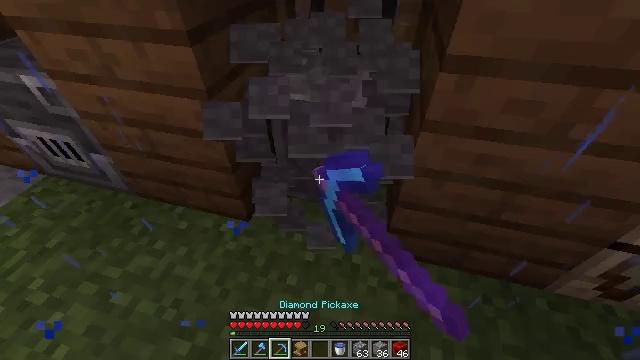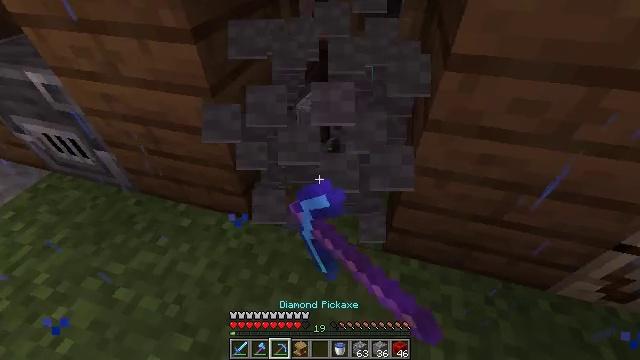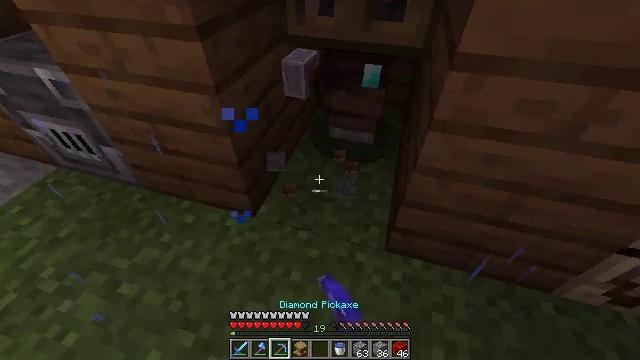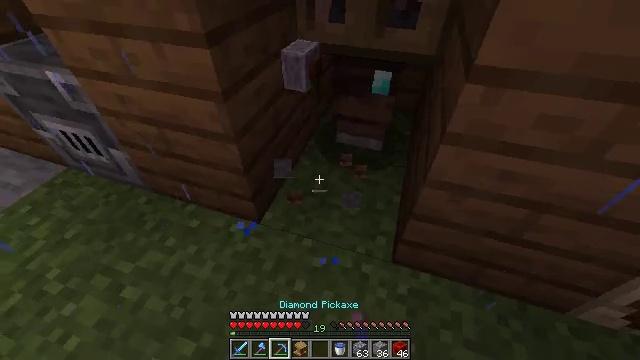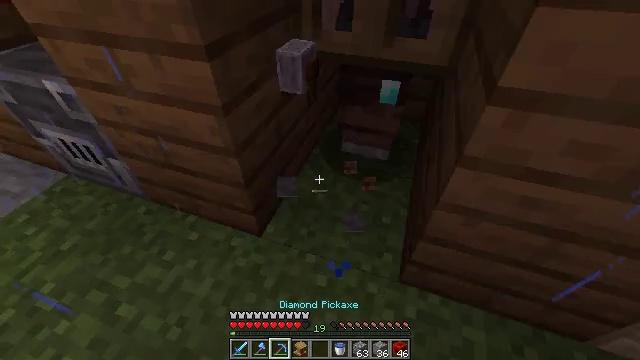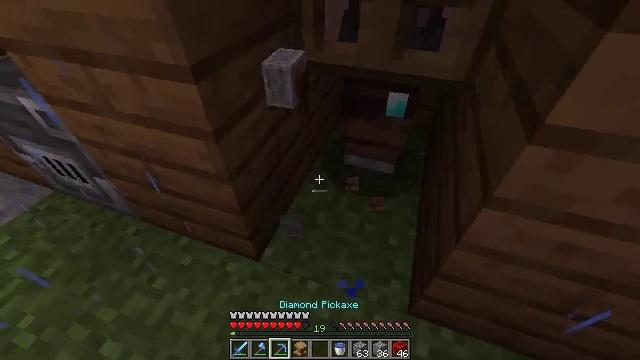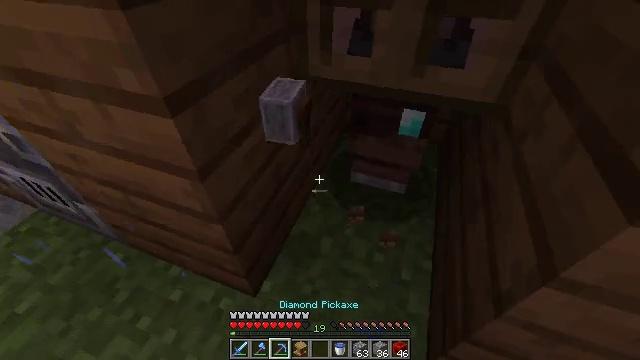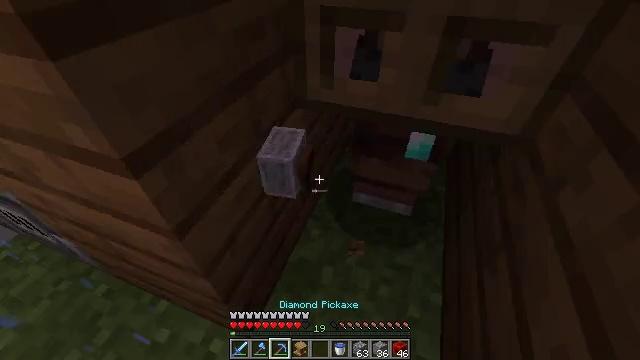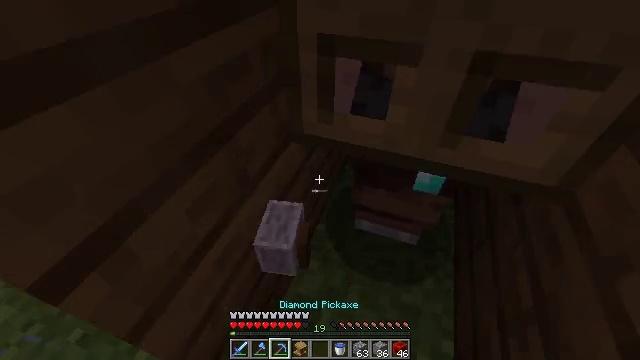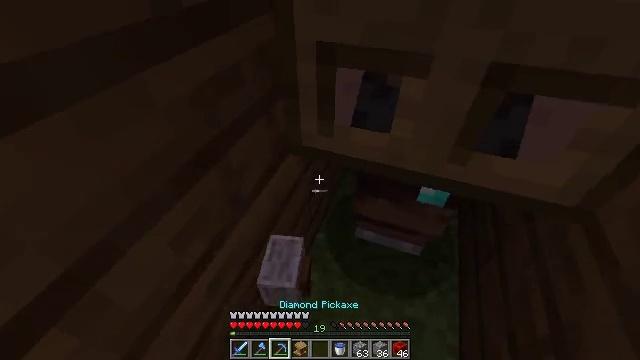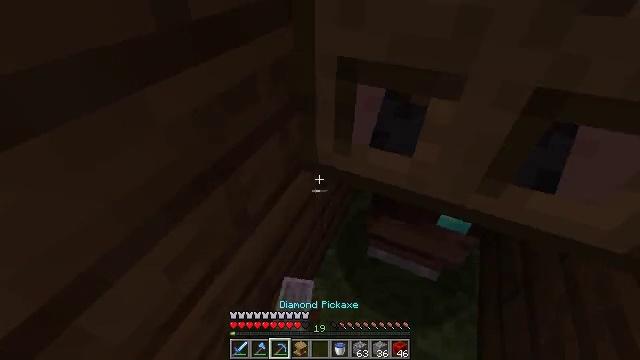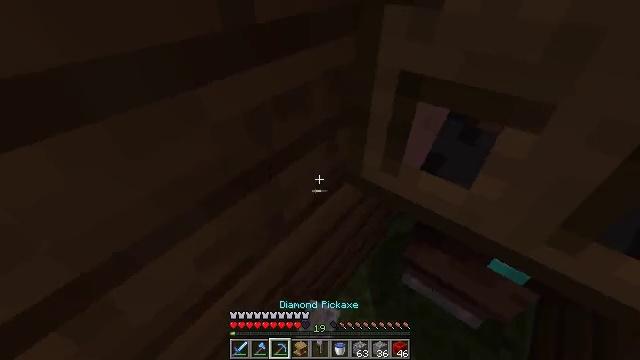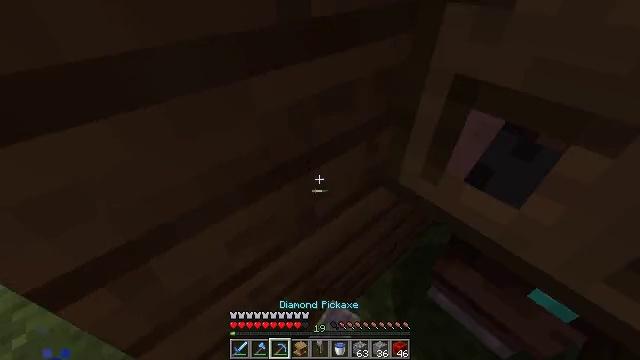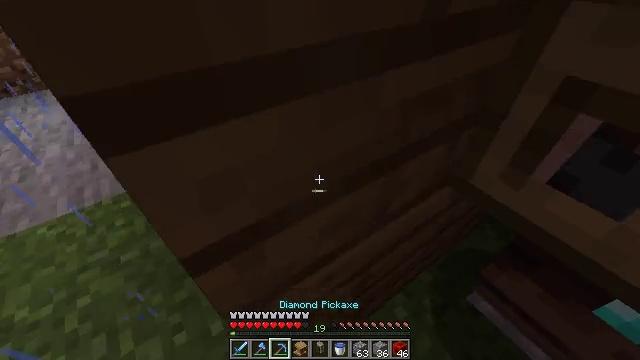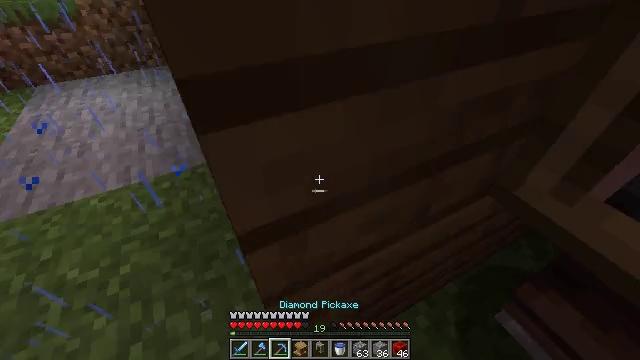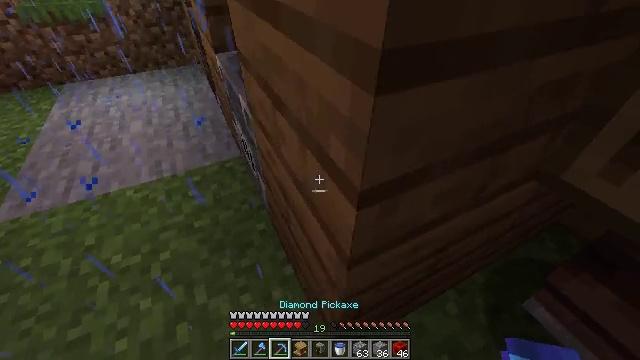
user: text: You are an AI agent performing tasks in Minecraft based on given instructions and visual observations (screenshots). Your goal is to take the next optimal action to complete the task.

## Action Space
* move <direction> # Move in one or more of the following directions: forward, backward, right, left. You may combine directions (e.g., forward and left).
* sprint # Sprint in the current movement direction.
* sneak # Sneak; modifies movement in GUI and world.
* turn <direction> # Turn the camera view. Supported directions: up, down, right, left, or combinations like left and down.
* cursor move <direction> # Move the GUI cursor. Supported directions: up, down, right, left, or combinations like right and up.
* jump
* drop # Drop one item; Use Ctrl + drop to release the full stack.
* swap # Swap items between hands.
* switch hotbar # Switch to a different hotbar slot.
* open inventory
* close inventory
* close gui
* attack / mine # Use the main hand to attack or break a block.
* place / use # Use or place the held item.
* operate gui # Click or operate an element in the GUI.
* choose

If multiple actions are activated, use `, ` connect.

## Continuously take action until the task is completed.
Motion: motion action
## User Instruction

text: Collect the blast furnace by mining it.
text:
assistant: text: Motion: attack / mine
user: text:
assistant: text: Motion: turn left, attack / mine
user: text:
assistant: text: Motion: move forward, turn left
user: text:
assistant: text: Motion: move forward, turn left
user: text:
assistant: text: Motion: move forward
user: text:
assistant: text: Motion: move forward
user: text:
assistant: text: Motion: move forward
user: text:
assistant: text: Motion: move forward
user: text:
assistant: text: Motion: no_op
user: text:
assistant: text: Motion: turn left and up
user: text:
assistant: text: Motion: turn left and up
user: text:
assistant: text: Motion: move left, turn left
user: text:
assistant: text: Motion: move left, turn left and down
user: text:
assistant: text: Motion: move left, turn left
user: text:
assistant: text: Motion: move left
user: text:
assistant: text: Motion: move left, turn up
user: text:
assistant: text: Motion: move left, turn right and up
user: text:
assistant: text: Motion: move back and move left, turn right and up
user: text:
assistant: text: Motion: move back and move left, turn right and up
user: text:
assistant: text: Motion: move back and move left, turn right and up
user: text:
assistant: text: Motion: move back and move left, turn right and up
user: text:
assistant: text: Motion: move left, turn right and up
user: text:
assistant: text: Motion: turn right and up
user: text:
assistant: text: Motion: turn right
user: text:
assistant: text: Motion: attack / mine
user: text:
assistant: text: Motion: attack / mine
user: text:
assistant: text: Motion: attack / mine
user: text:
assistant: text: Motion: move forward and move left, attack / mine
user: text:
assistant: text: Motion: move forward and move left, attack / mine
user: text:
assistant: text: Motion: attack / mine